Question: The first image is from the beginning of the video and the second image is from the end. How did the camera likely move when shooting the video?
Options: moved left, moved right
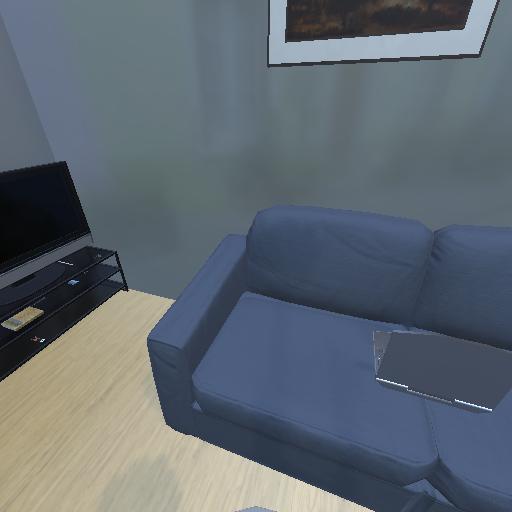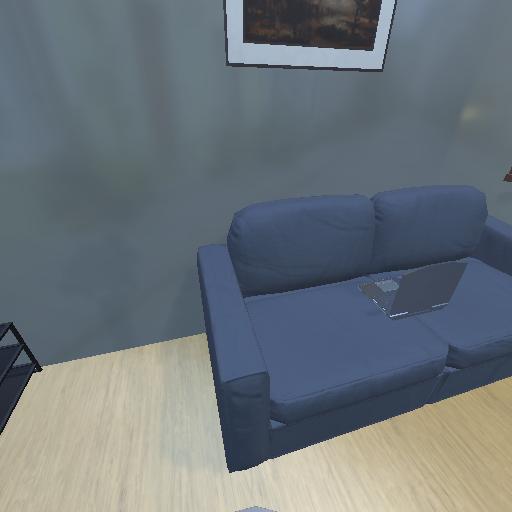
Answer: moved left